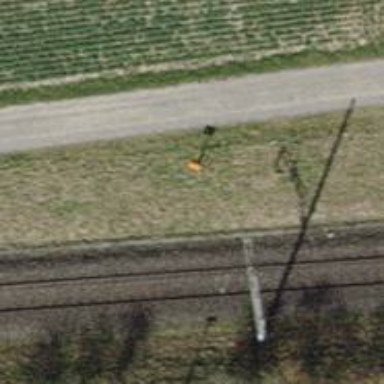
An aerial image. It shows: Pipeline marker.